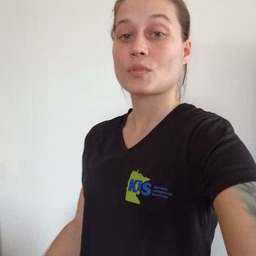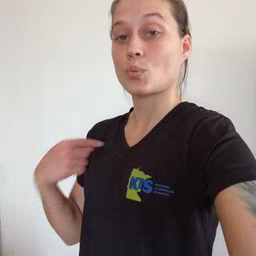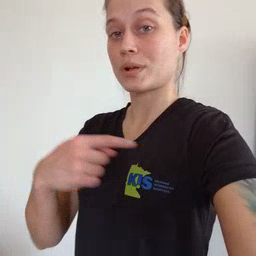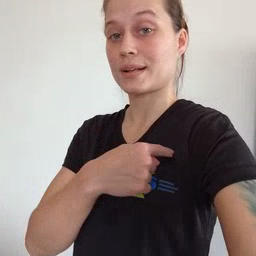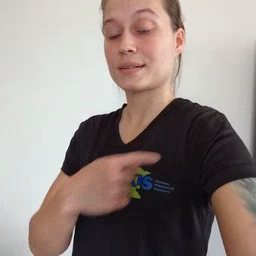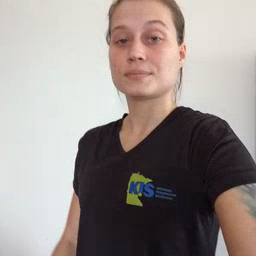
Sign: weus